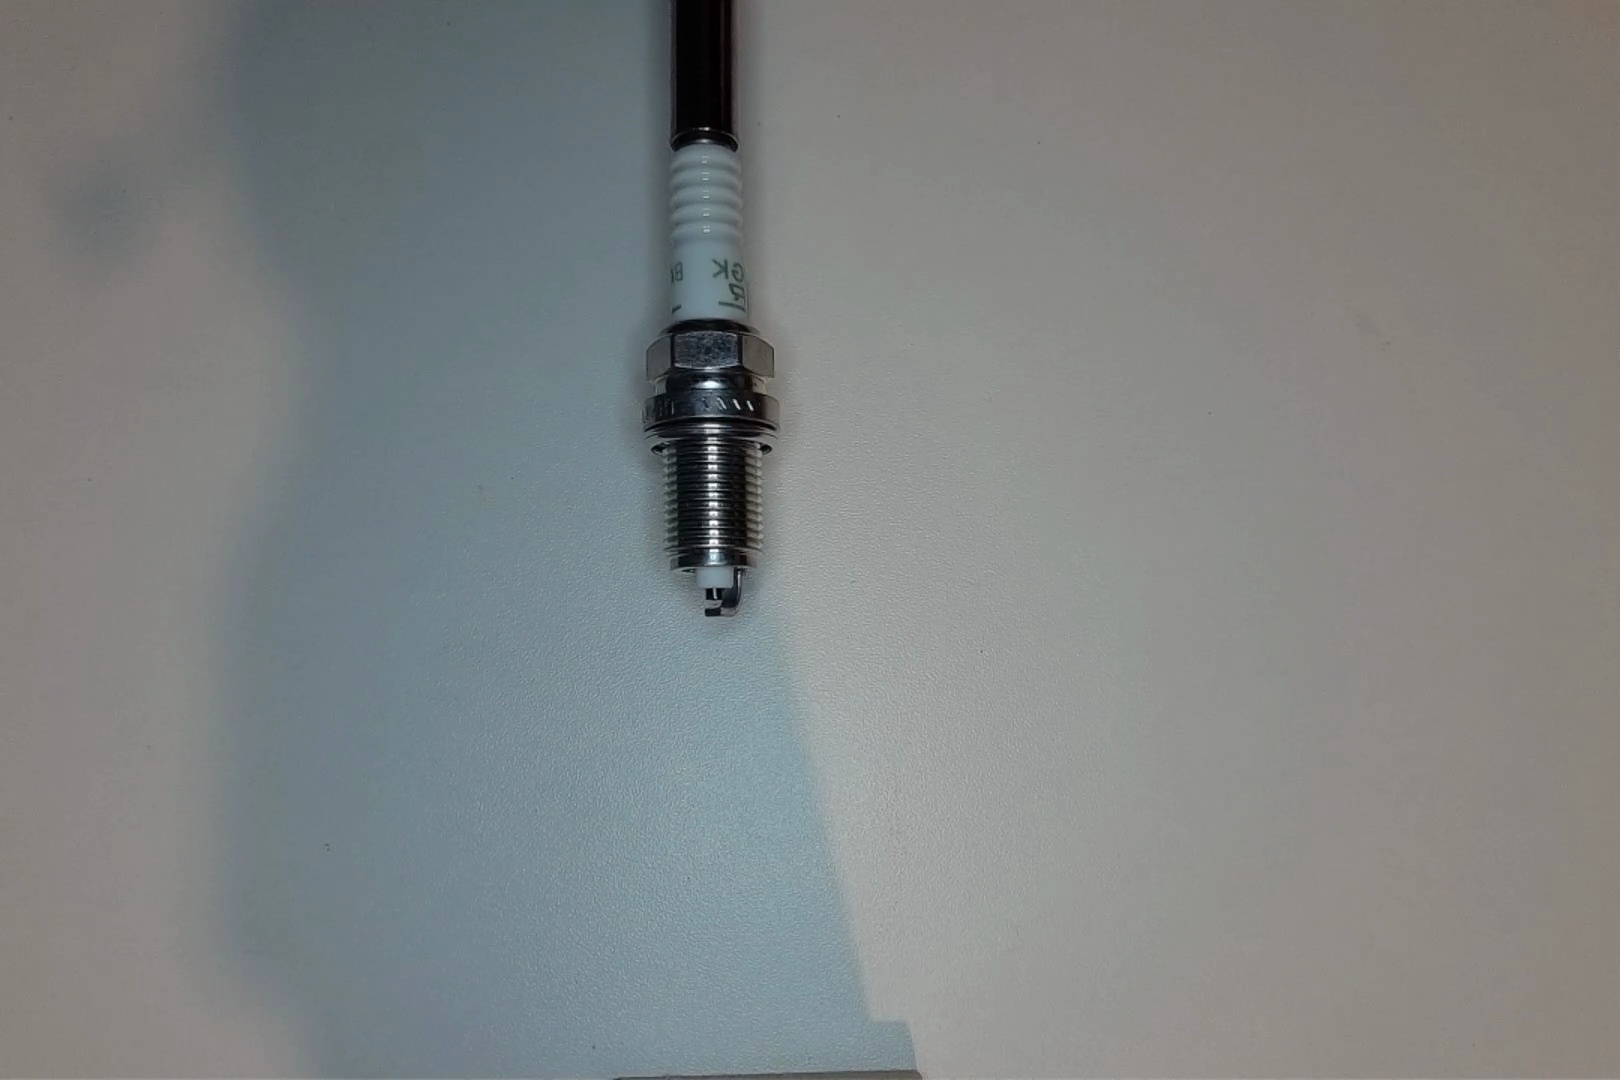
Label: no anomaly